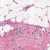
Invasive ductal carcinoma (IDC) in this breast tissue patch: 0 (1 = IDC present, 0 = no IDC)